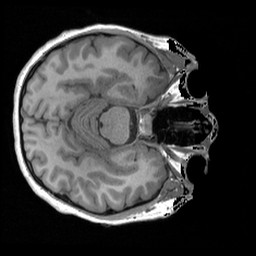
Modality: T1w
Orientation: axial
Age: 22
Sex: female
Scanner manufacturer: siemens
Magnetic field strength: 3 T
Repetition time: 1.9 s
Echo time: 0.00232 s